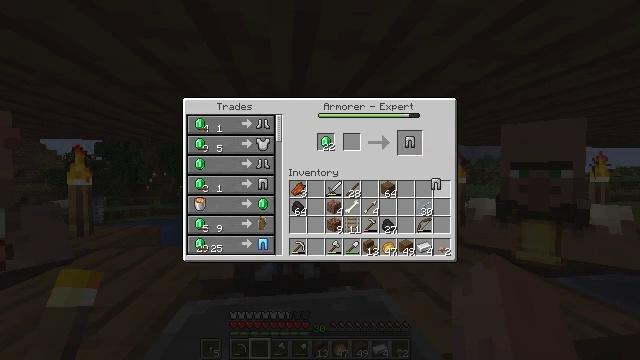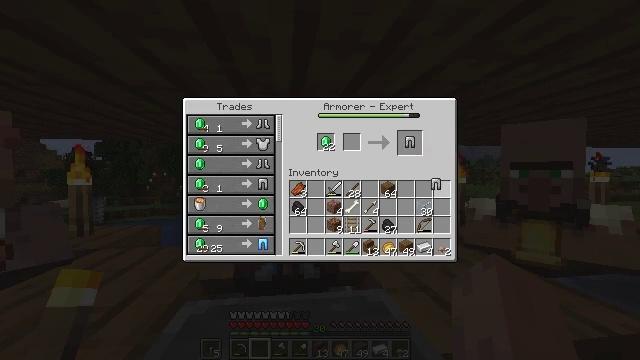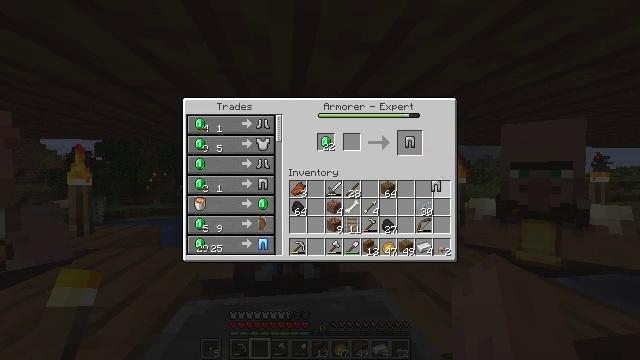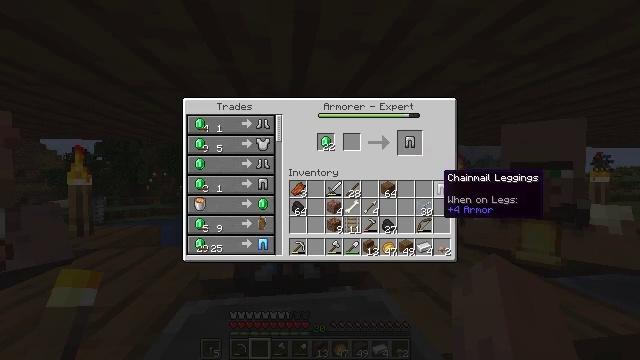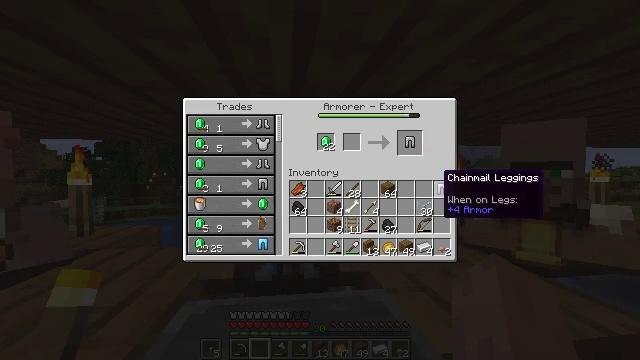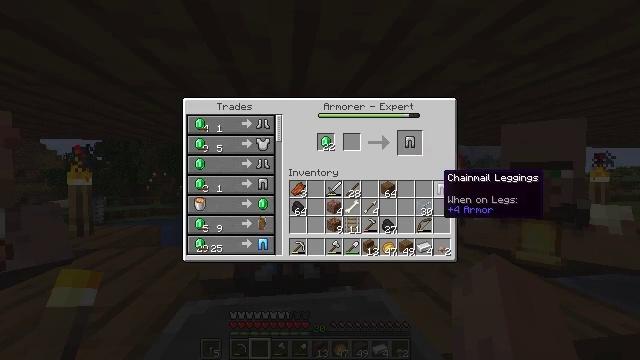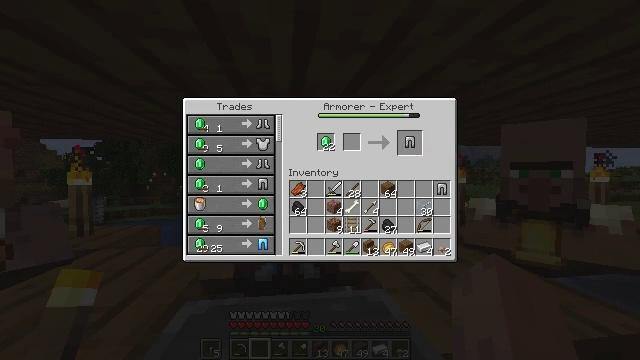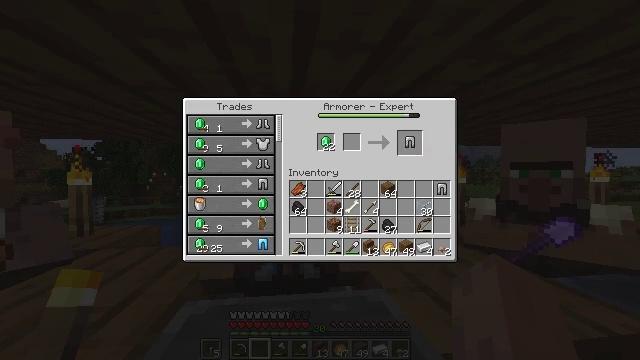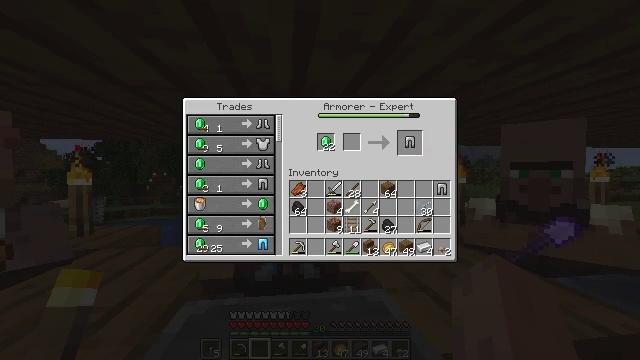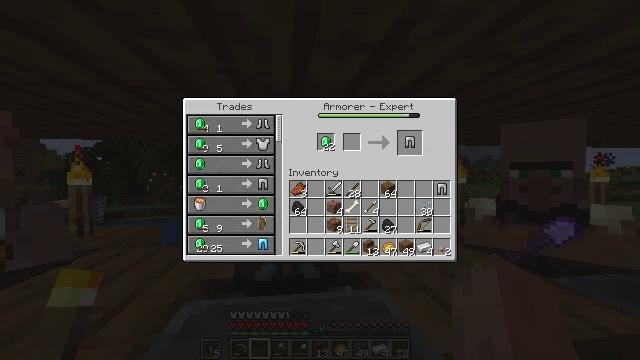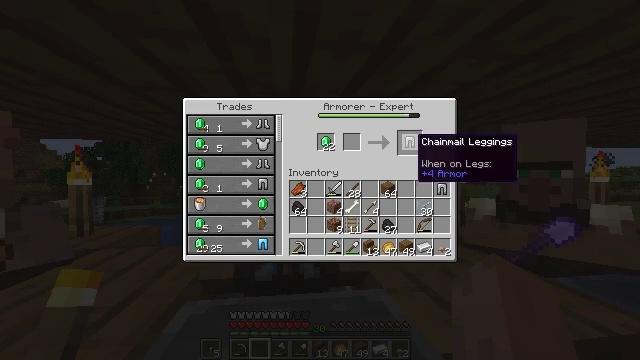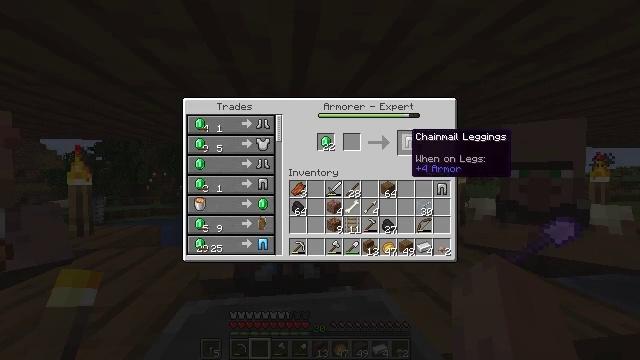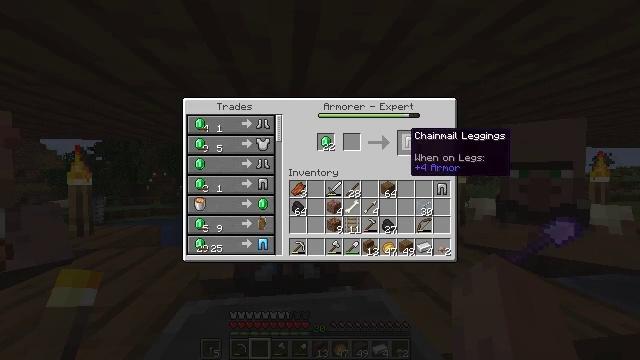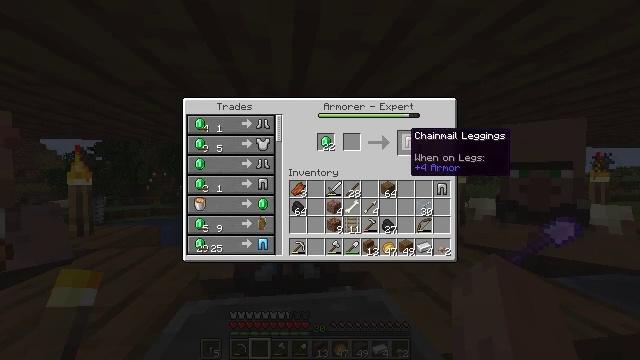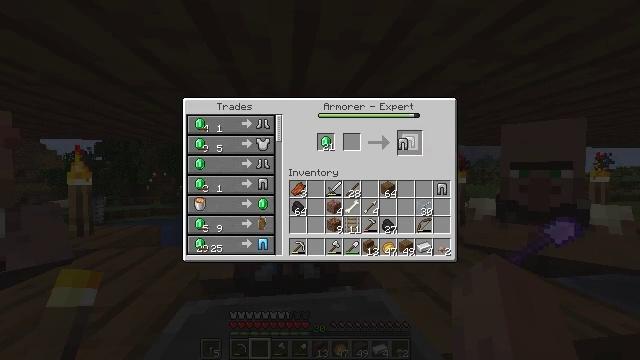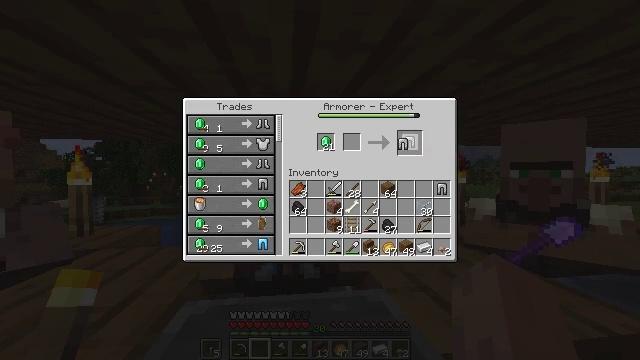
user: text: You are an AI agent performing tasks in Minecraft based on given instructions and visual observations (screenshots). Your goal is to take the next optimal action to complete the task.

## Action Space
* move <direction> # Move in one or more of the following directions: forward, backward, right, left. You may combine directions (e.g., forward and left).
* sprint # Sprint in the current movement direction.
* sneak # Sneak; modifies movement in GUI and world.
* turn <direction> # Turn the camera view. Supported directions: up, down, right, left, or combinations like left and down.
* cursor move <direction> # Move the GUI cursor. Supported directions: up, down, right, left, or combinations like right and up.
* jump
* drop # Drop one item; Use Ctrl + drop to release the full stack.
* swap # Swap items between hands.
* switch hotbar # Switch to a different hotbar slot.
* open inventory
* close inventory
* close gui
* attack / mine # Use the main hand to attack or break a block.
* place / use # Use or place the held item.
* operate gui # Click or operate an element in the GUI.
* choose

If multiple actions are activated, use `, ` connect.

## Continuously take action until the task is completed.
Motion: motion action
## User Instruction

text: Craft a pair of chainmail leggings in the crafting table.
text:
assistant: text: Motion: operate gui
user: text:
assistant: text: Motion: operate gui
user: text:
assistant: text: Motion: no_op
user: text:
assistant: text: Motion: no_op
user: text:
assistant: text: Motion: no_op
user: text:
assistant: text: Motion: cursor move up
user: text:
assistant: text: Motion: cursor move left and up
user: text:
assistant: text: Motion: cursor move up
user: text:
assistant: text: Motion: no_op
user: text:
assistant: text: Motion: cursor move left
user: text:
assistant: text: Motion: no_op
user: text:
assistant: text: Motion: no_op
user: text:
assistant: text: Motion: no_op
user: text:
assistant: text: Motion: operate gui
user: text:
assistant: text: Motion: operate gui
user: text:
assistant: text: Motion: operate gui
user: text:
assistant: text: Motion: cursor move right and down
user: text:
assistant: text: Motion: cursor move right and down
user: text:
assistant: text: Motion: cursor move down
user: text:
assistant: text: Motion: no_op
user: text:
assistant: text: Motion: no_op
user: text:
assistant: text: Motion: no_op
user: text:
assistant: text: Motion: no_op
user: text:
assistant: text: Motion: no_op
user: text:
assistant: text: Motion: no_op
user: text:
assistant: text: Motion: operate gui
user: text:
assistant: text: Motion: operate gui
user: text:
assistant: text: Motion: operate gui
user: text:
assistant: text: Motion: no_op
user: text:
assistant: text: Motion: no_op